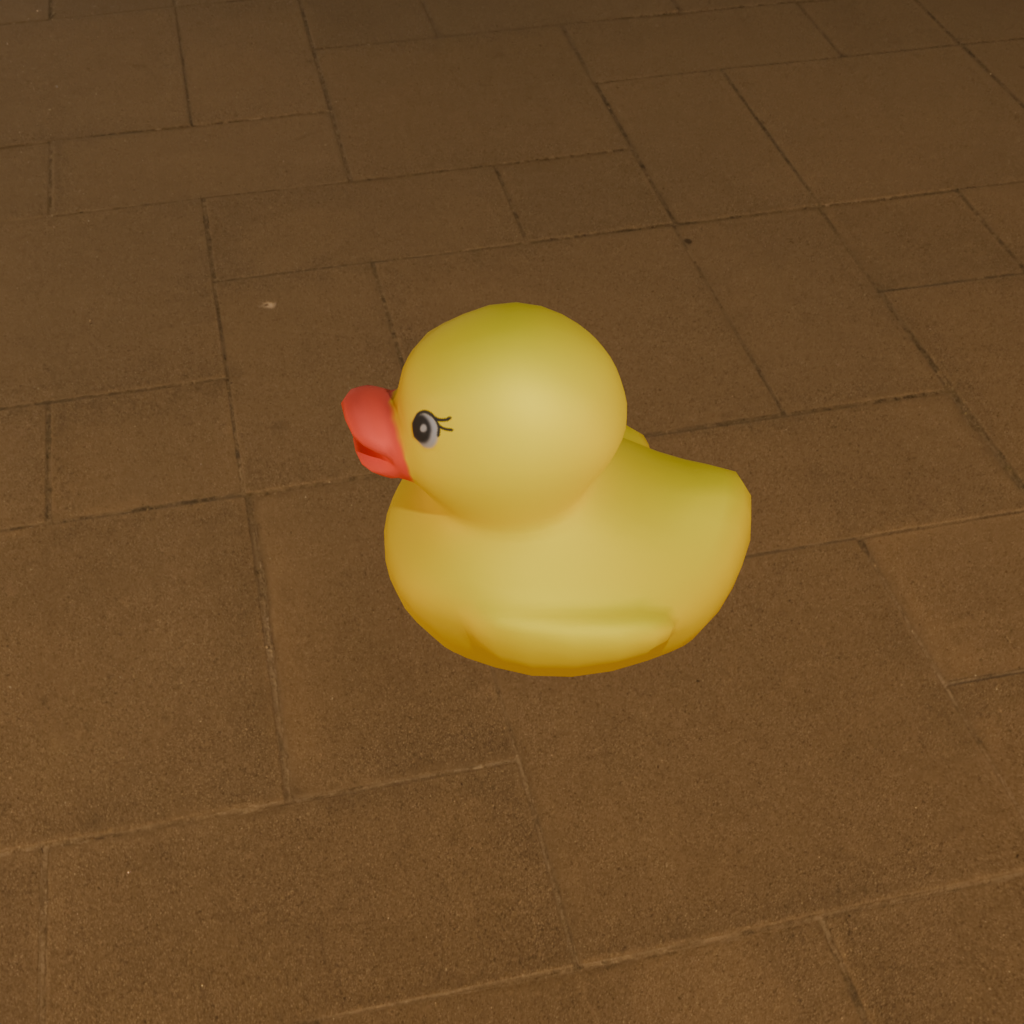
an image of a yellow rubber duck seen from <left> in a coastal promenade at night illuminated with streetlights and ocean view.